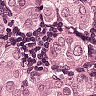
Metastatic tissue present: yes